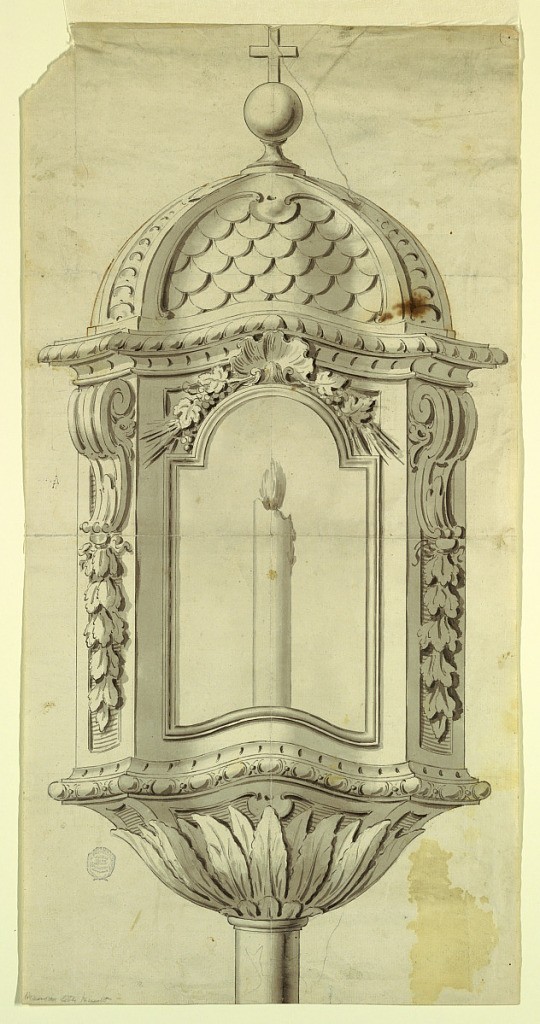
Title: Elevation of a Processional Lantern
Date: late 18th century
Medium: Graphite, pen and ink, brush and watercolor on paper
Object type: Drawing
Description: Design for a lantern. The burning candle is visible at front. The short oblique sides are decorated with garlands hanging from volutes. The upper part has the shape of a dome with a sphere and a cross on top.